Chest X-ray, PA view. Patient: 49 years old, sex M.
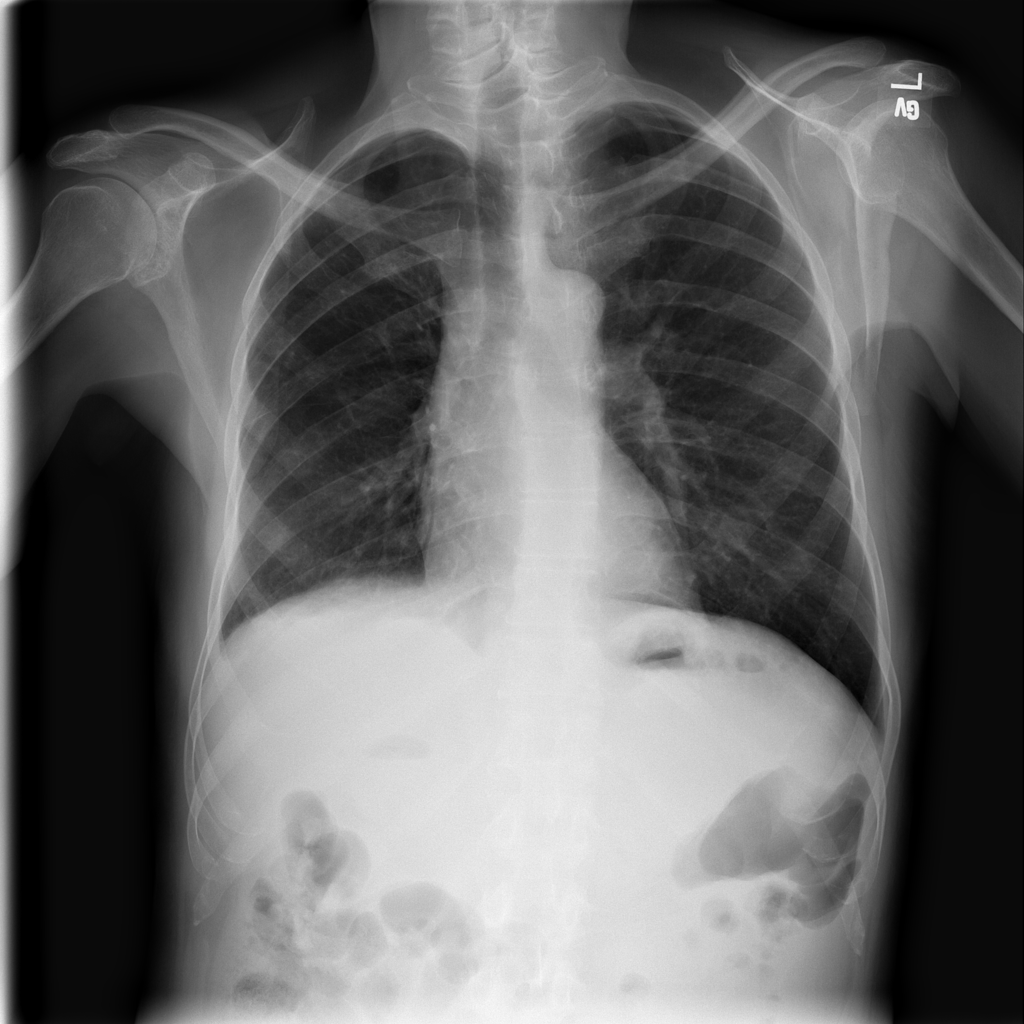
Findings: Effusion